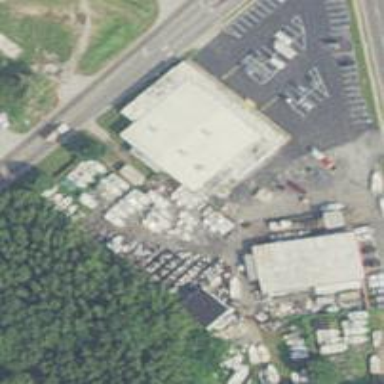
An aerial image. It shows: Commercial building.